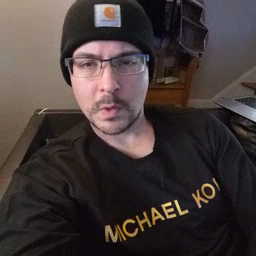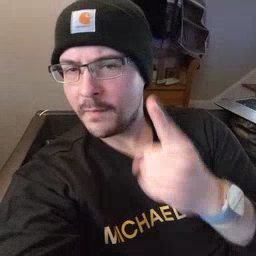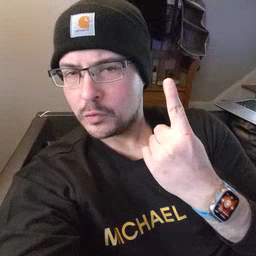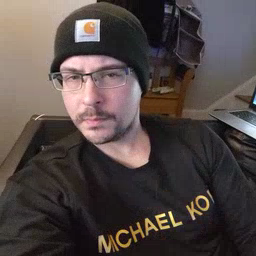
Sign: first